Field crop: maize
Growth stage: 1
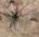
Species: salsola